Aerial crown-view tile of a tropical tree (Barro Colorado Island, Panama), acquired 20250915:
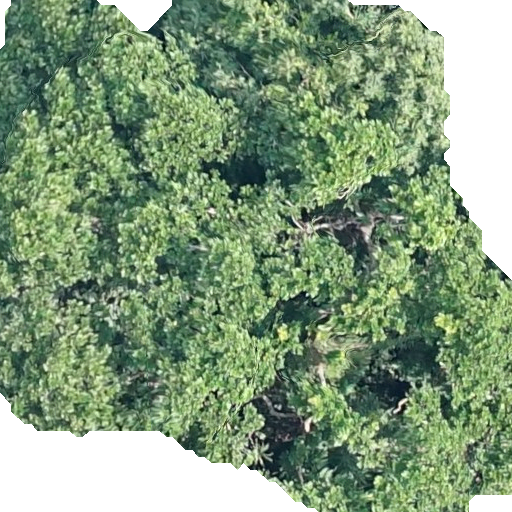
Species: Anacardium excelsum
GBIF accepted scientific name: Anacardium excelsum
Crown area: 363.649 m²